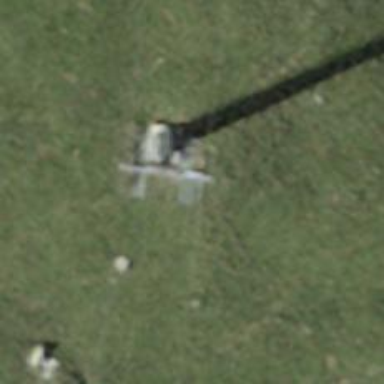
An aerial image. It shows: Pylon for aerialway.